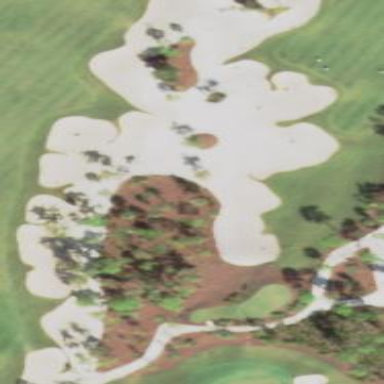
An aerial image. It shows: Bunker on golf course.